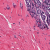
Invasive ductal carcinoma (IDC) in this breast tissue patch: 0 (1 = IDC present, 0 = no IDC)